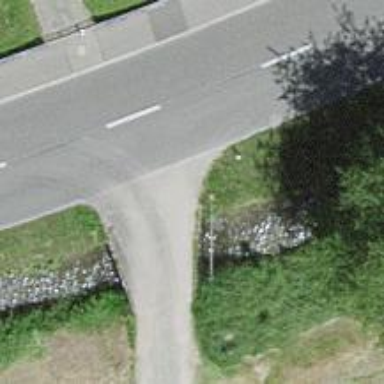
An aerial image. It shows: Track road going over bridge with grade1 tracktype.